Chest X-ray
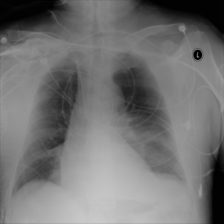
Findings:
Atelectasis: positive
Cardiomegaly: negative
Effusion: positive
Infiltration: positive
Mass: negative
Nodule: negative
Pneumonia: negative
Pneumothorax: negative
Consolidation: positive
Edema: negative
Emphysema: negative
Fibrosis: negative
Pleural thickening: negative
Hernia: negative